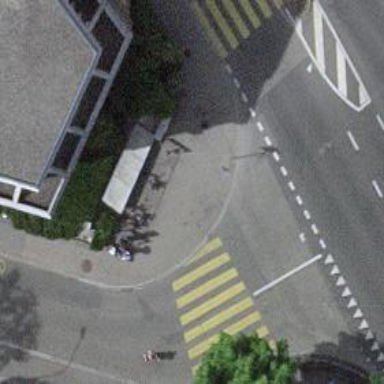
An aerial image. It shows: Bicycle repair station.